Interaction volume radius: 5 \u00c5
Interaction volume height: 40 \u00c5
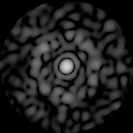
Disorder parameter: 0.8515